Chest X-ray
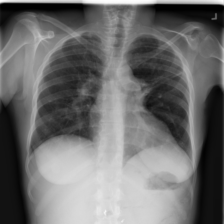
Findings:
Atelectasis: negative
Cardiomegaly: negative
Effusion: negative
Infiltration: negative
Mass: negative
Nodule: negative
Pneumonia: negative
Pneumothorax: negative
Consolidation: negative
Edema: negative
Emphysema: negative
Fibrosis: negative
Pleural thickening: negative
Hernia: negative